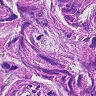
Metastatic tissue present: yes